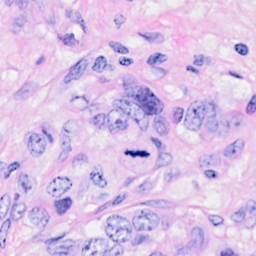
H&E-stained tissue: Breast